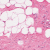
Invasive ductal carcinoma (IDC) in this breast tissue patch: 0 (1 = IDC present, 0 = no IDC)